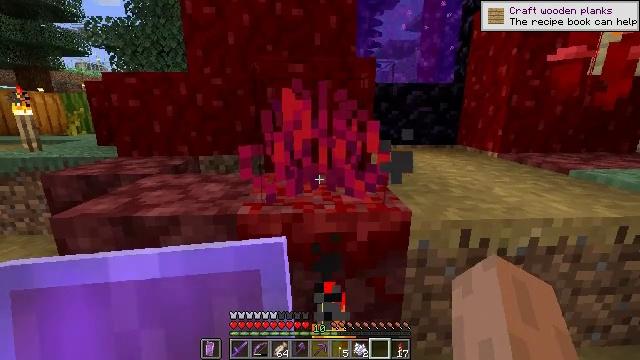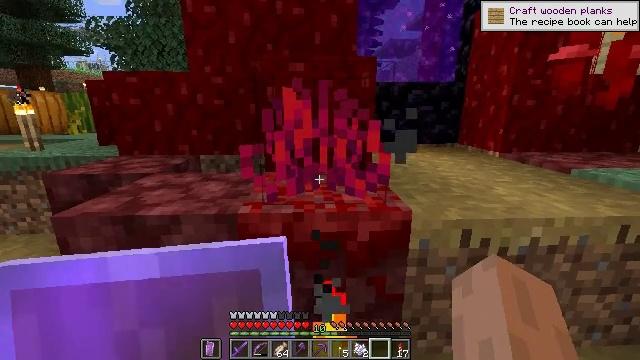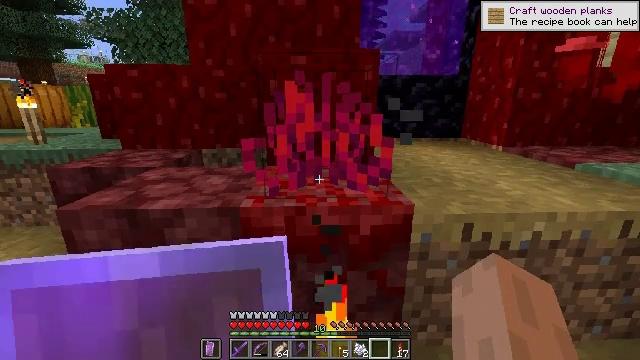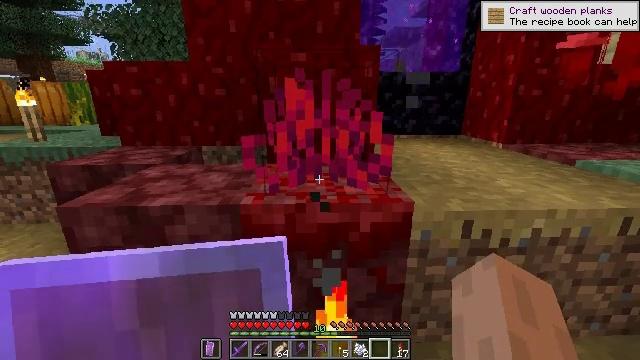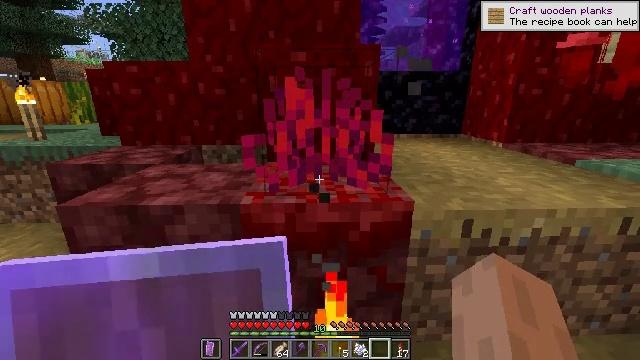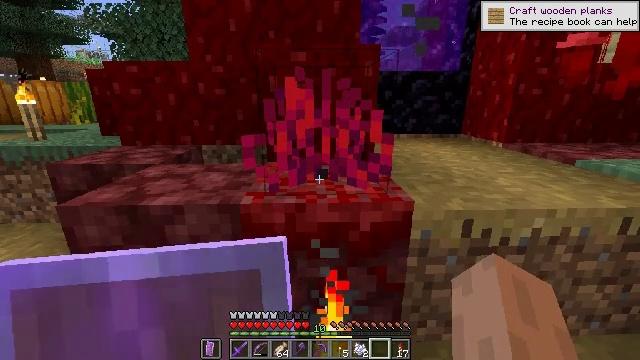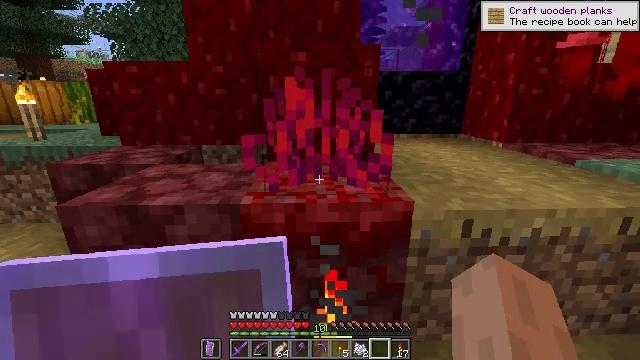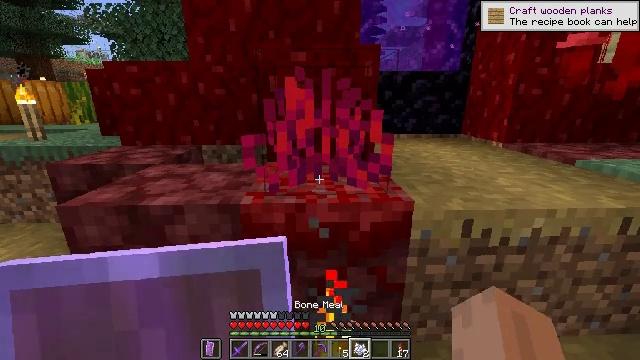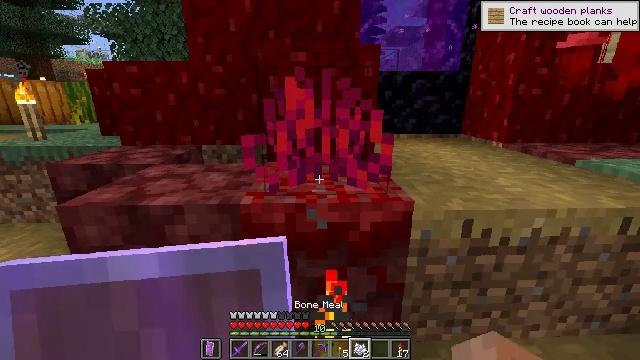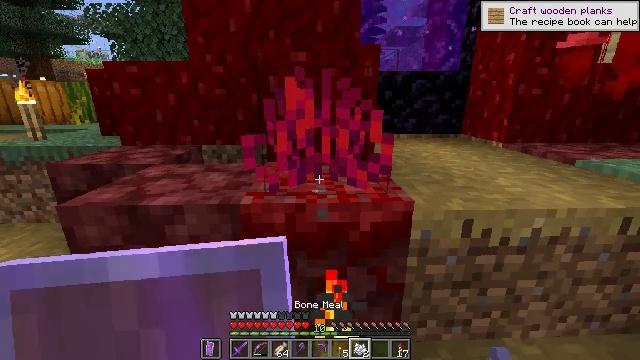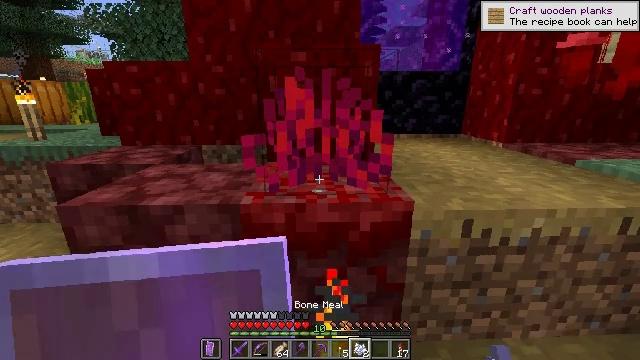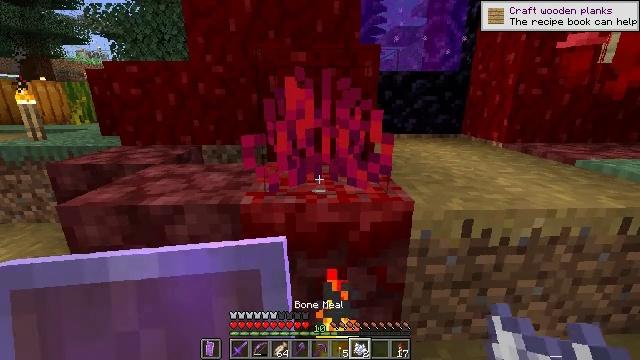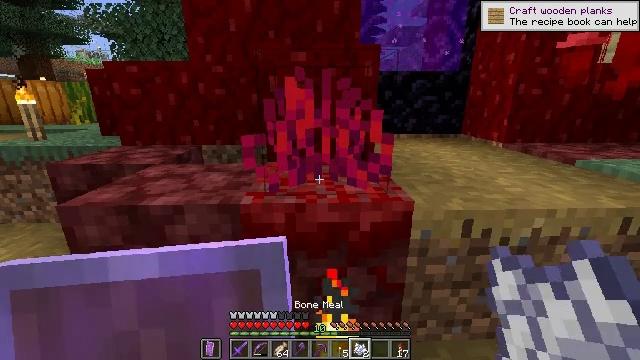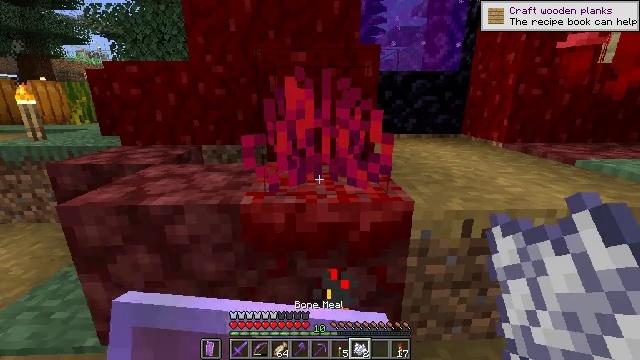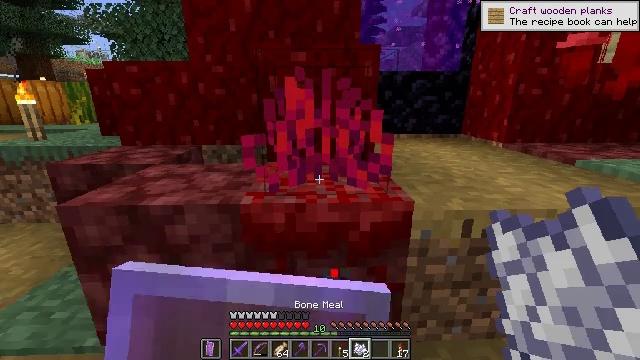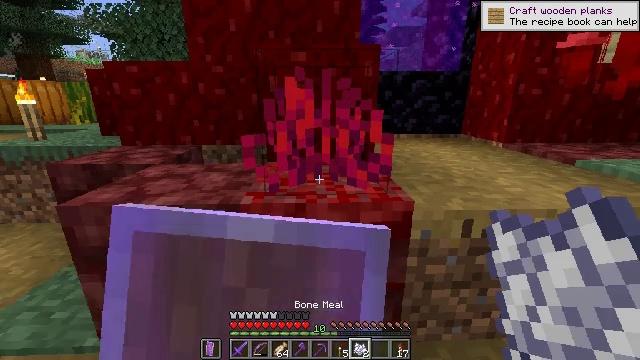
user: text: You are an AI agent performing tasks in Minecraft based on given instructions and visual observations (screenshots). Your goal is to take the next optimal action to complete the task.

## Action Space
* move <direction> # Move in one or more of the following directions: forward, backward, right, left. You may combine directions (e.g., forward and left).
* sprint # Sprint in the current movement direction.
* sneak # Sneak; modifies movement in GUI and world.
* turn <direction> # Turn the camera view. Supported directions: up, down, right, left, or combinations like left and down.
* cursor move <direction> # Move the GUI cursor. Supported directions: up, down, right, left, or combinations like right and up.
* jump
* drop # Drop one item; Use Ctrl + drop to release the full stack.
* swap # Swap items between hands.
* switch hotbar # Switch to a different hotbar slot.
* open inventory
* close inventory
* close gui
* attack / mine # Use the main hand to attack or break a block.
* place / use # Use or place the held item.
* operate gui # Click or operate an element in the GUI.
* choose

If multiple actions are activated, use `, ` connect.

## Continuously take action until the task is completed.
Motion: motion action
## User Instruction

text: Harvest crimson roots from the Nether terrain.
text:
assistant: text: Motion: no_op
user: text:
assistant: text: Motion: turn down
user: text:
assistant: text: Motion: no_op
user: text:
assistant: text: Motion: no_op
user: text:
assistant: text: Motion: no_op
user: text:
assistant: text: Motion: no_op
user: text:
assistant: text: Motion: no_op
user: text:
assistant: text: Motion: no_op
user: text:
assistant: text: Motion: no_op
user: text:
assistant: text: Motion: no_op
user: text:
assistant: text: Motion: no_op
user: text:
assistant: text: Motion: no_op
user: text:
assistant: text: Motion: use / place
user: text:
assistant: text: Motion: use / place
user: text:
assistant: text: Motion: use / place
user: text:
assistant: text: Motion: no_op
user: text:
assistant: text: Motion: no_op
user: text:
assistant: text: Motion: no_op
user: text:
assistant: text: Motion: no_op
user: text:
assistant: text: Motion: no_op
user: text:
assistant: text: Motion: no_op
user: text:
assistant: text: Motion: no_op
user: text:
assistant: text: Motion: turn left
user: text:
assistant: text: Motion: turn left
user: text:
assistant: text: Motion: no_op
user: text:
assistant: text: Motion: use / place
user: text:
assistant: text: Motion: use / place
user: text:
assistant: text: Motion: use / place
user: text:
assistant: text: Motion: no_op
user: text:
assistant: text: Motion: no_op